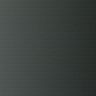
Metastatic tissue present: no